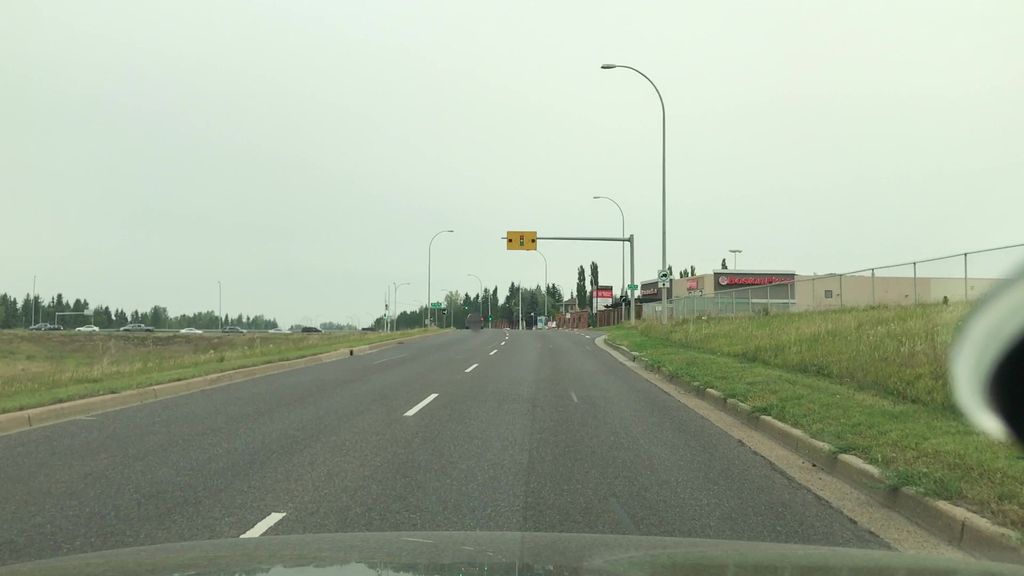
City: edmonton